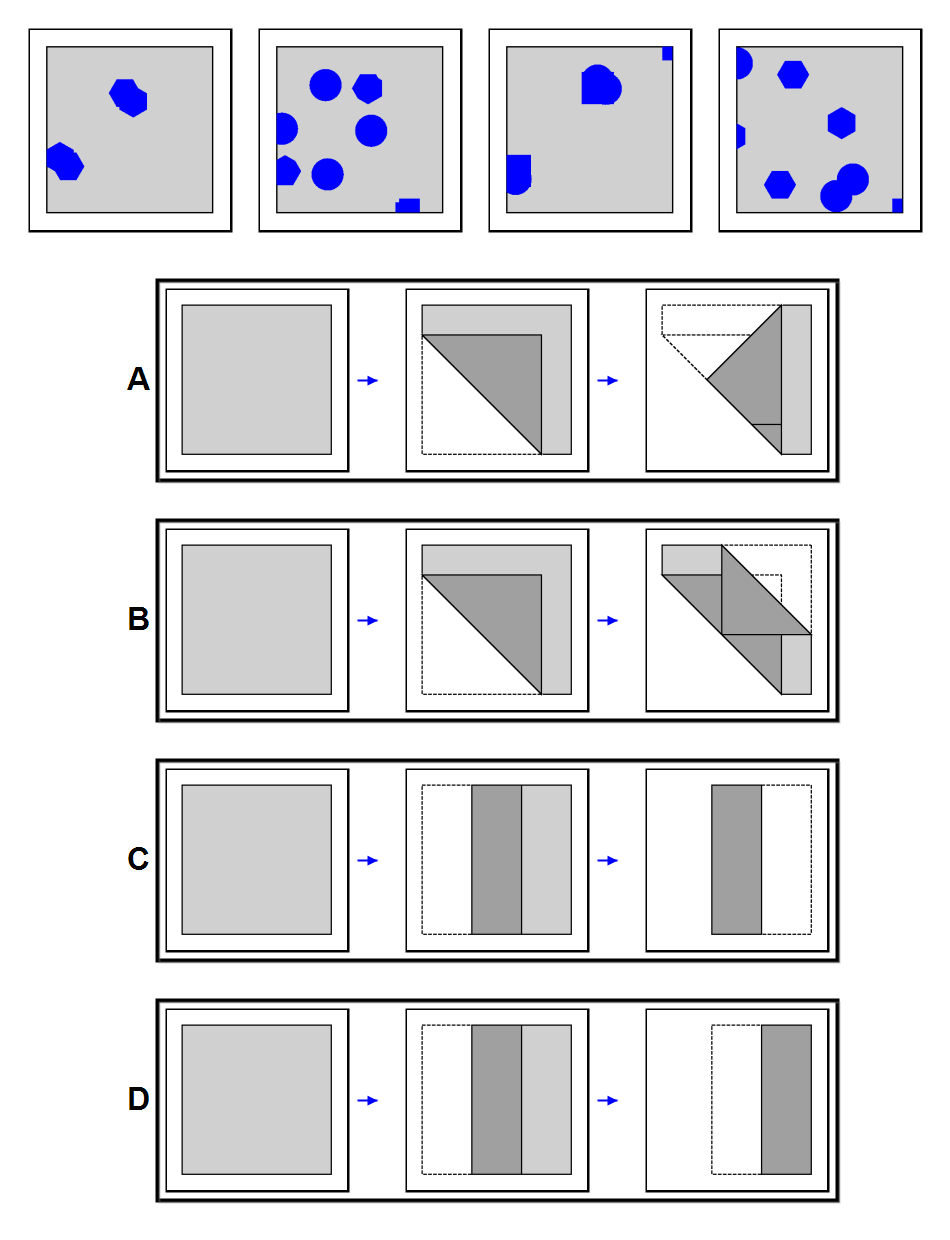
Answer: A